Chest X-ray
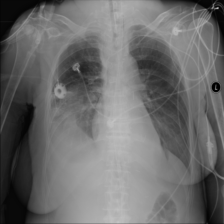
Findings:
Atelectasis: negative
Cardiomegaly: negative
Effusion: positive
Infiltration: negative
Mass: negative
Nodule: negative
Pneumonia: negative
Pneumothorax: negative
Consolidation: negative
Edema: negative
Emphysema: negative
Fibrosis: negative
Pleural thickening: negative
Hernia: negative